Question: I have a music player app that should open and show a list of tracks on your phone/sdcard but when I launch the application it shows me nothing..
I followed a tutorial so im not completely clear on what everything is supposed to do. Especially with the xml ListView: <URL>
Here are my java classes that should be significant to what might be causing this:
Library.java
'''
public class Library extends ListActivity {
// Songs list
public ArrayList<HashMap<String, String>> songsList = new ArrayList<HashMap<String, String>>();
@Override
public void onCreate(Bundle savedInstanceState) {
super.onCreate(savedInstanceState);
setContentView(R.layout.library);
ArrayList<HashMap<String, String>> songsListData = new ArrayList<HashMap<String, String>>();
TrackManager plm = new TrackManager();
// get all songs from sdcard
this.songsList = plm.getPlayList();
// looping through playlist
for (int i = 0; i < songsList.size(); i++) {
// creating new HashMap
HashMap<String, String> song = songsList.get(i);
// adding HashList to ArrayList
songsListData.add(song);
}
// Adding menuItems to ListView
ListAdapter adapter = new SimpleAdapter(this, songsListData, R.layout.libraryitem, new String[] { "songTitle" }, new int[] { R.id.songTitle });
setListAdapter(adapter);
// selecting single ListView item
ListView lv = getListView();
// listening to single listitem click
lv.setOnItemClickListener(new OnItemClickListener() {
@Override
public void onItemClick(AdapterView<?> parent, View view, int position, long id) {
// getting listitem index
int songIndex = position;
// Starting new intent
Intent in = new Intent(getApplicationContext(), Player.class);
// Sending songIndex to PlayerActivity
in.putExtra("songIndex", songIndex);
setResult(100, in);
// Closing PlayListView
finish();
}
});
}
'''
TrackManager.java
'''
public class TrackManager {
// SDCard Path
final String MEDIA_PATH = new String(Environment.getExternalStorageDirectory().getPath());
private ArrayList<HashMap<String, String>> songsList = new ArrayList<HashMap<String, String>>();
// Constructor
public TrackManager() {
}
// Function to read all mp3 files from sdcard and store the details in
// ArrayList
public ArrayList<HashMap<String, String>> getPlayList() {
File home = new File(MEDIA_PATH);
if (home.listFiles(new FileExtensionFilter()).length > 0) {
for (File file : home.listFiles(new FileExtensionFilter())) {
HashMap<String, String> song = new HashMap<String, String>();
song.put("songTitle", file.getName().substring(0, (file.getName().length() - 4)));
song.put("songPath", file.getPath());
// Adding each song to SongList
songsList.add(song);
}
}
// return songs list array
return songsList;
}
// Class to filter files which are having .mp3 extension
class FileExtensionFilter implements FilenameFilter {
public boolean accept(File dir, String name) {
return (name.endsWith(".mp3") || name.endsWith(".MP3"));
}
}
}
'''
I have some xml layouts that show a listview which these classes should populate but i just get a blank empty list like there is nothing there:

UPDATE
library.xml
'''
<RelativeLayout xmlns:android="http://schemas.android.com/apk/res/android"
xmlns:tools="http://schemas.android.com/tools"
android:layout_width="match_parent"
android:layout_height="match_parent"
android:background="#111111"
android:paddingBottom="@dimen/activity_vertical_margin"
android:paddingLeft="@dimen/activity_horizontal_margin"
android:paddingRight="@dimen/activity_horizontal_margin"
android:paddingTop="@dimen/activity_vertical_margin"
tools:context=".Library" >
<TextView
android:id="@+id/tvTracks"
android:layout_width="wrap_content"
android:layout_height="wrap_content"
android:text="@string/tracks"
android:textSize="20sp" />
<ListView
android:id="@android:id/list"
android:layout_width="fill_parent"
android:layout_height="fill_parent"
android:layout_below="@+id/tvTracks"
android:divider="#999999"
android:dividerHeight="1dp"
android:listSelector="@drawable/list_selector" />
</RelativeLayout>
'''
libraryitem.xml for ListView
'''
<RelativeLayout xmlns:android="http://schemas.android.com/apk/res/android"
xmlns:tools="http://schemas.android.com/tools"
android:layout_width="match_parent"
android:layout_height="match_parent"
android:background="@drawable/list_selector"
android:orientation="vertical"
android:padding="5dp"
tools:ignore="SelectableText" >
<TextView
android:id="@+id/songTitle"
android:text="@string/title"
android:layout_width="fill_parent"
android:layout_height="wrap_content"
android:padding="5dp"
android:textSize="15sp" />
</RelativeLayout>
'''
Hope someone can figure out my problem..
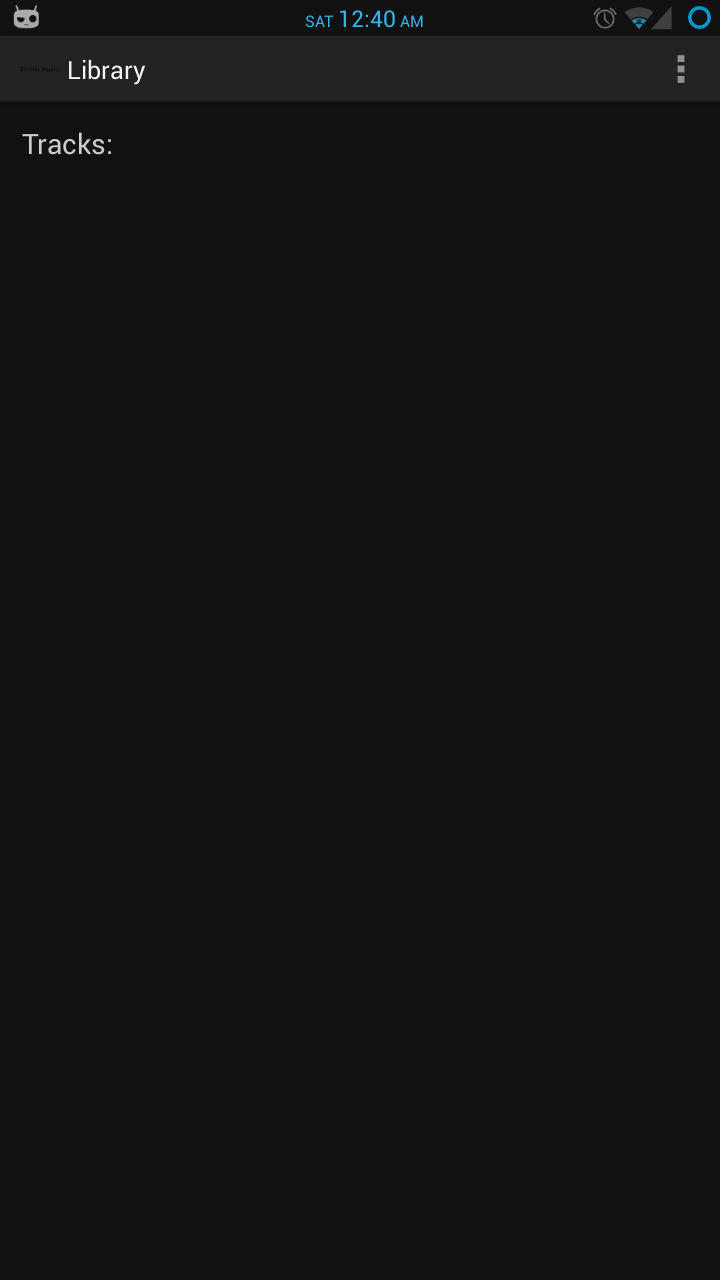
Answer: I once used MediaStore for my music application which i have on google play, it seems more efficient in grabbing all the audio files on device.Here i grab all the audio files for you :
'''
public ArrayList<HashMap<String, String>> getPlayList(Context c) {
/*use content provider to get beginning of database query that queries for all audio by display name, path
and mimtype which i dont use but got it incase you want to scan for mp3 files only you can compare with RFC mimetype for mp3's
*/
final Cursor mCursor = c.getContentResolver().query(
MediaStore.Audio.Media.EXTERNAL_CONTENT_URI,
new String[] { MediaStore.Audio.Media.DISPLAY_NAME, MediaStore.Audio.Media.DATA,MediaStore.Audio.Media.MIME_TYPE }, null, null,
"LOWER(" + MediaStore.Audio.Media.TITLE + ") ASC");
String songs_name = "";
String mAudioPath = "";
/* run through all the columns we got back and save the data we need into the arraylist for our listview*/
if (mCursor.moveToFirst()) {
do {
String file_type = mCursor.getString(mCursor.getColumnIndexOrThrow(MediaStore.Audio.Media.MIME_TYPE));
songs_name = mCursor.getString(mCursor.getColumnIndexOrThrow(MediaStore.Audio.Media.DISPLAY_NAME));
mAudioPath = mCursor.getString(mCursor.getColumnIndexOrThrow(MediaStore.Audio.Media.DATA));
HashMap<String, String> song = new HashMap<String, String>();
song.put("songTitle", songs_name);
song.put("songPath", mAudioPath);
songsList.add(song);
} while (mCursor.moveToNext());
}
mCursor.close(); //cursor has been consumed so close it
return songsList;
}
'''
---
in your code to call it pass a context:
'''
this.songsList = plm.getPlayList(this);
'''
I believe this to be the acceptable way, you can accept this answer if it helps you out.